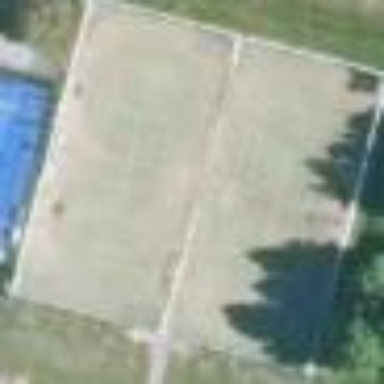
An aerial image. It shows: Tennis pitch with grass paver surface for leisure and sports activities.